Interaction volume radius: 5 \u00c5
Interaction volume height: 10 \u00c5
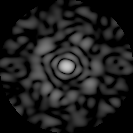
Disorder parameter: 0.8361